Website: walmart
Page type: account-selection
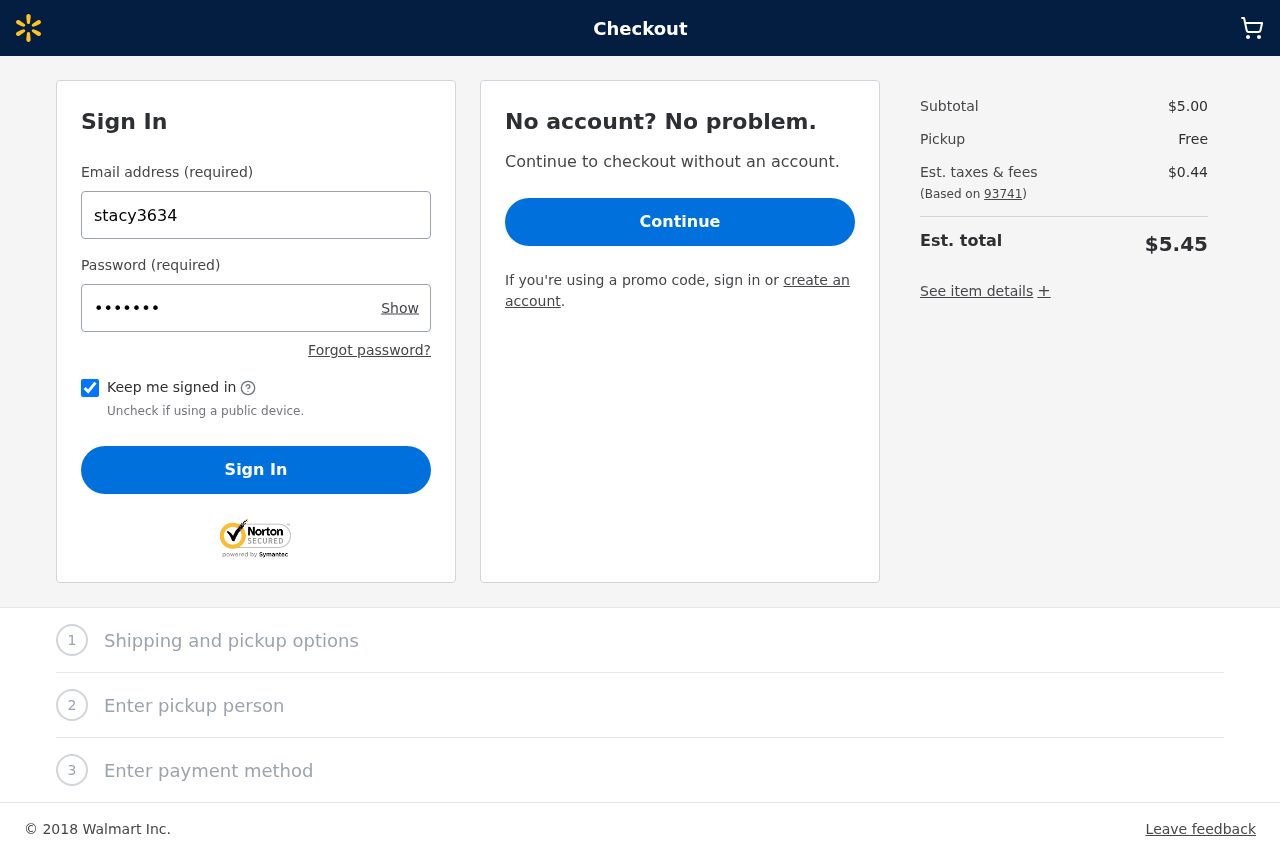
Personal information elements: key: PII_LOGIN_USERNAME
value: stacy3634
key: PII_POSTCODE
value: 93741
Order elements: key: ORDER_SUBTOTAL
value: $5.00
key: ORDER_TAX
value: $0.44
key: ORDER_TOTAL
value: $5.45